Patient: sex M, age 76
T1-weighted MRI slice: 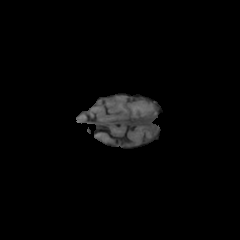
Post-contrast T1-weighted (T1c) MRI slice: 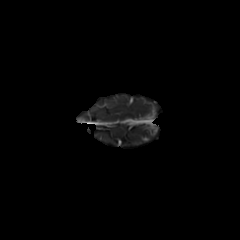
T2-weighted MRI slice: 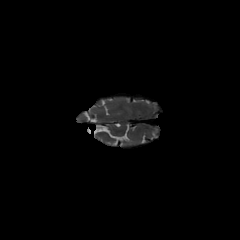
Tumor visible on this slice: no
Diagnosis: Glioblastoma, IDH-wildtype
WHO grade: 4